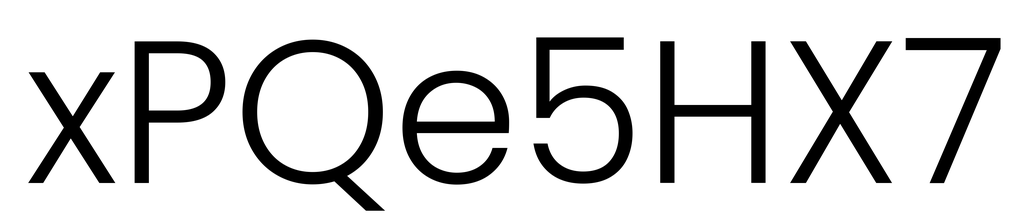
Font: Poppins-Light